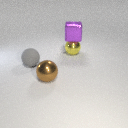
large brown metal sphere in front of large gray rubber sphere